Aerial crown-view tile of a tropical tree (Barro Colorado Island, Panama), acquired 20250217:
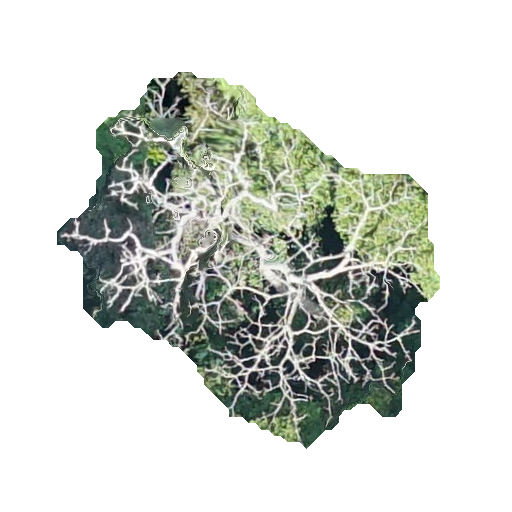
Species: Ceiba pentandra
GBIF accepted scientific name: Ceiba pentandra
Crown area: 130.886 m²